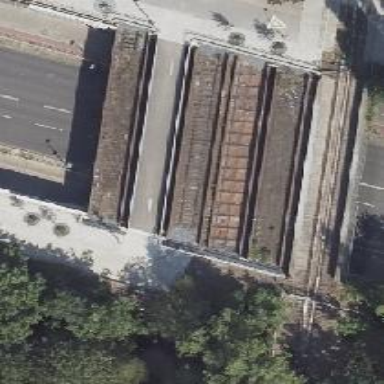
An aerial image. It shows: Disused railway bridge.